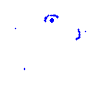
Particle: proton